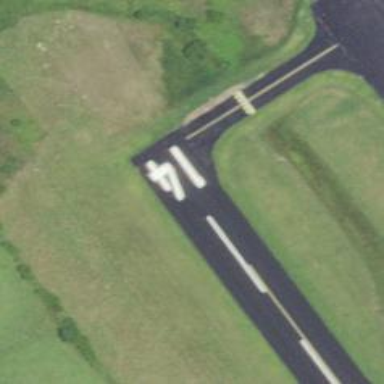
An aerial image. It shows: Asphalt runway at the airport.